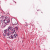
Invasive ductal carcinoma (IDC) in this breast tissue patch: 0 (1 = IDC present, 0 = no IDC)